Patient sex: M
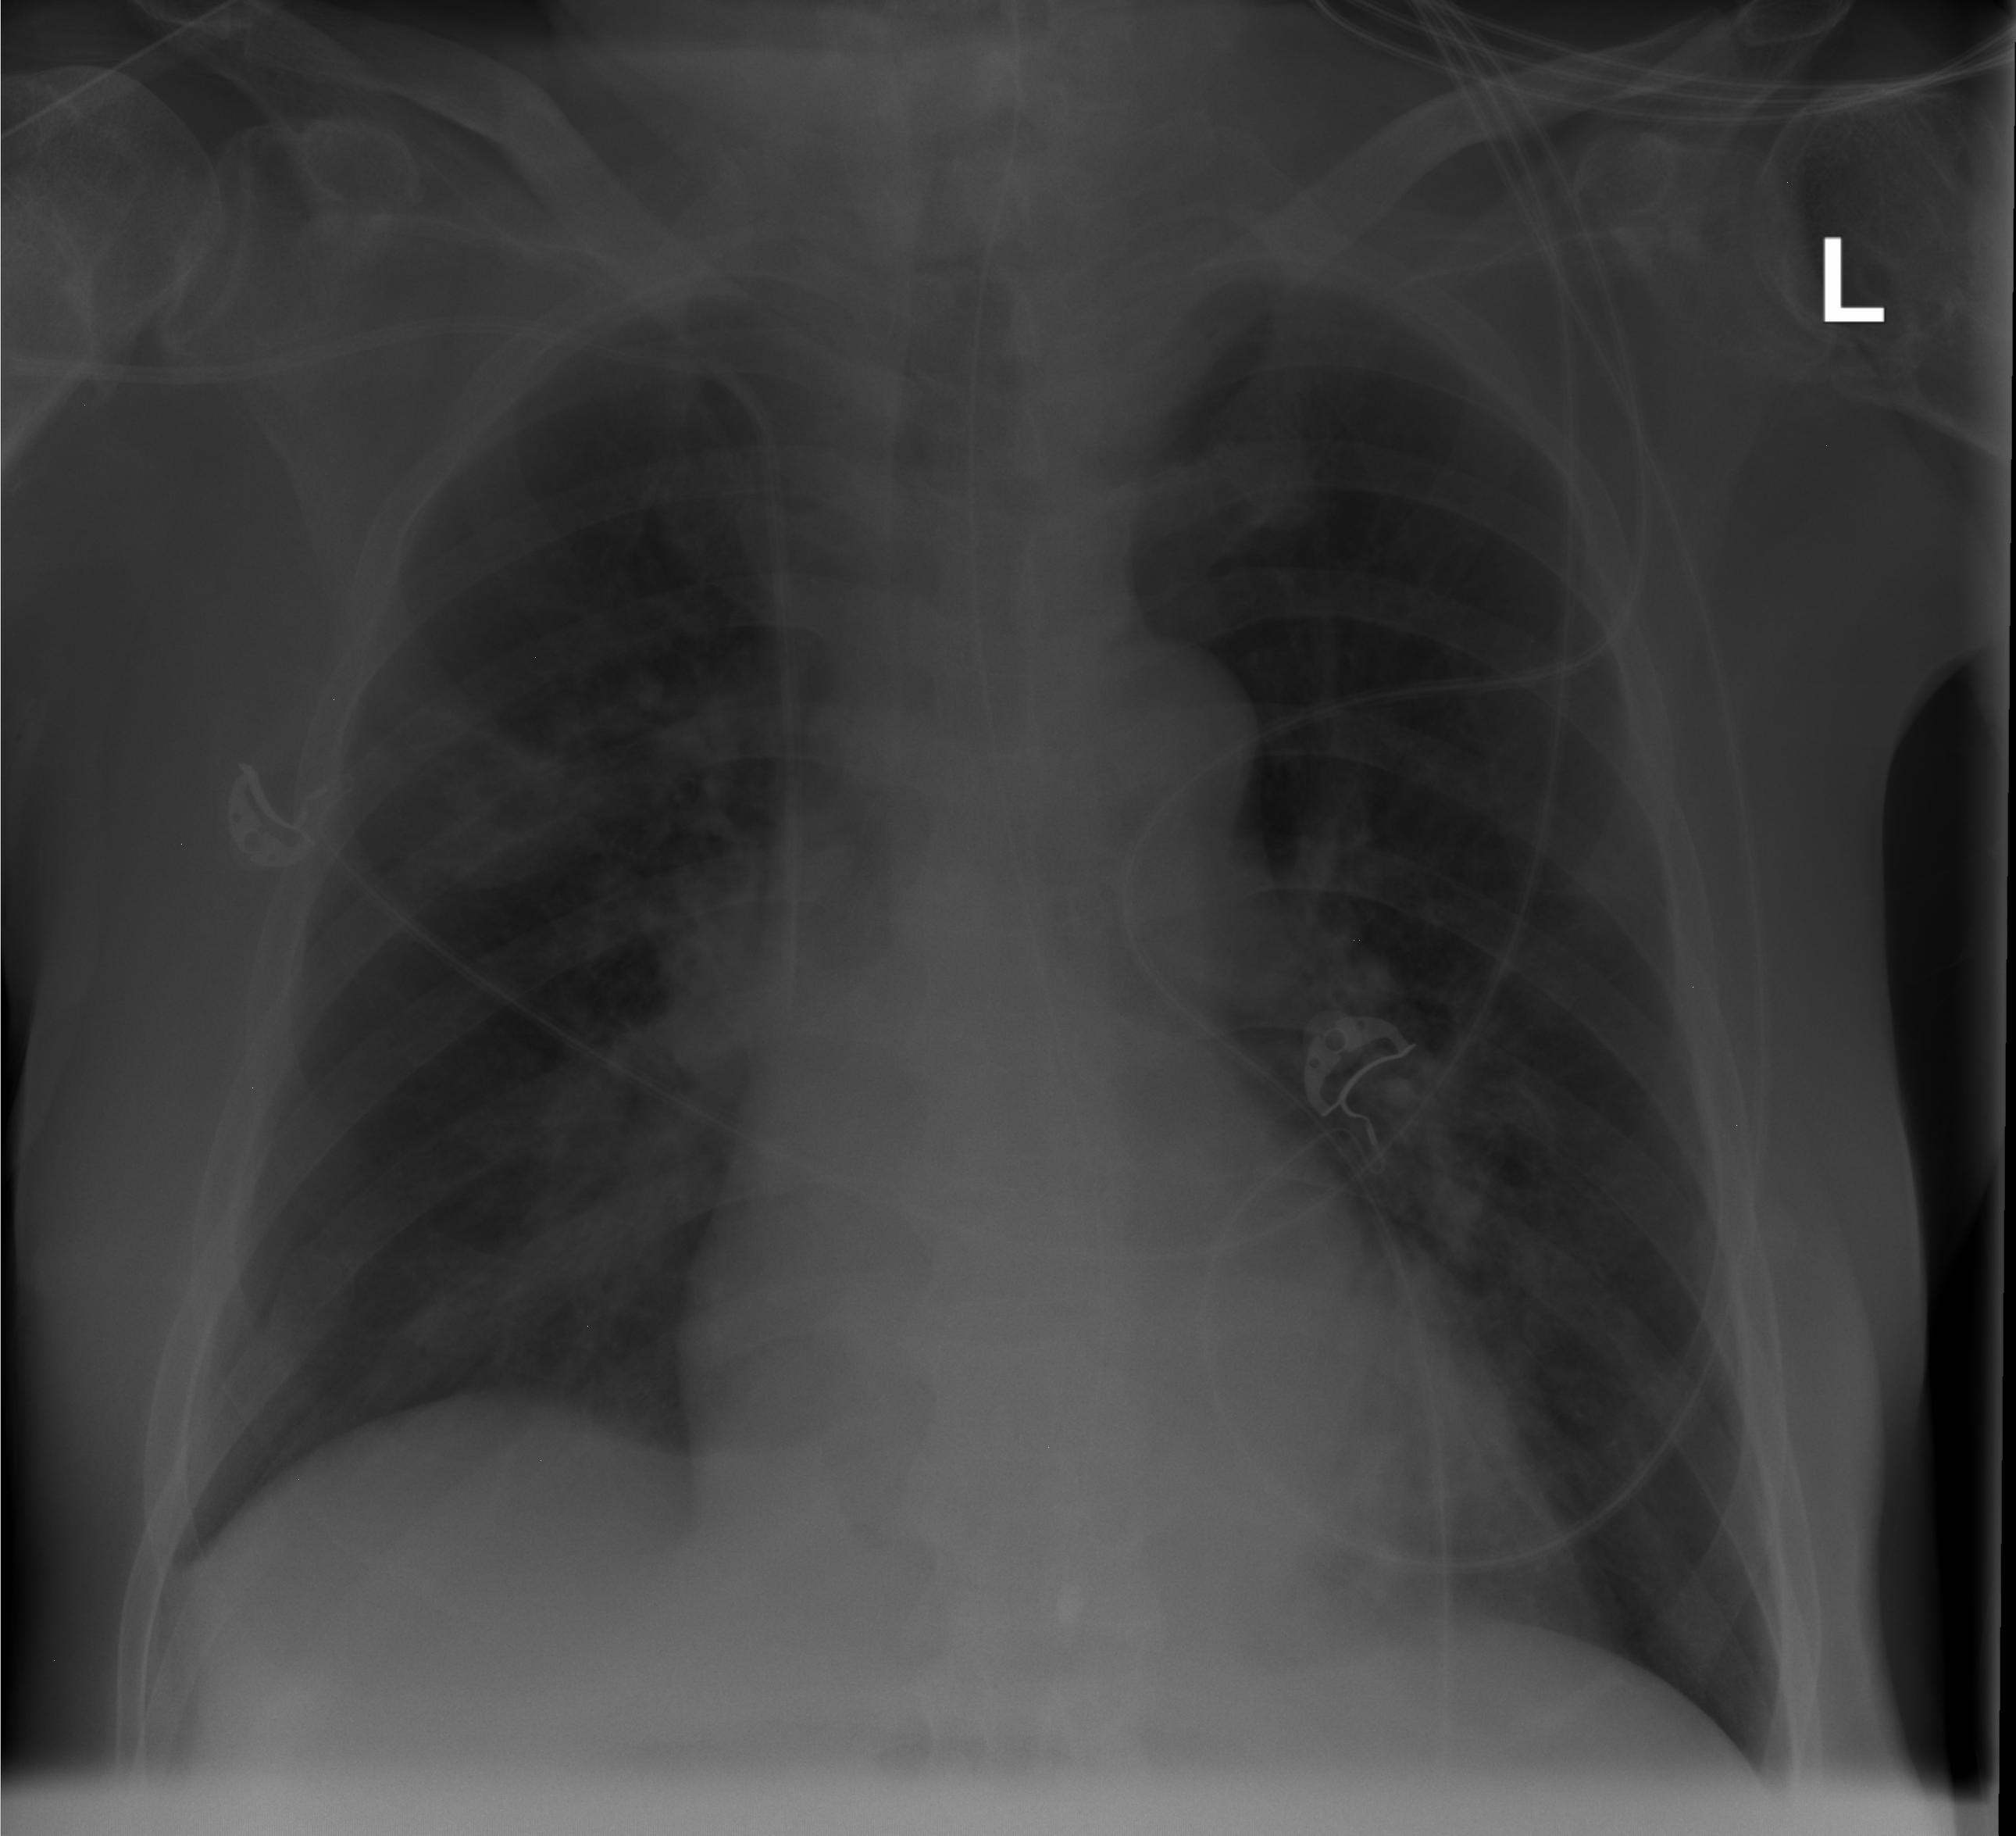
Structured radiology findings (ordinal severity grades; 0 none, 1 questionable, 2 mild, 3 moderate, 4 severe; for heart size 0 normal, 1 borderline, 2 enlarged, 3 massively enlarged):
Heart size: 0
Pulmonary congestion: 2
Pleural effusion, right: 1
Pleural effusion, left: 0
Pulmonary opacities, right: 2
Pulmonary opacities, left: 2
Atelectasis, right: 2
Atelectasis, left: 2